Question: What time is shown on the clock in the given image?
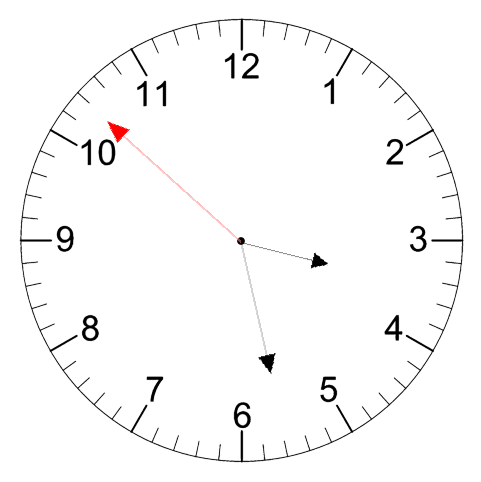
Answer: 03:27:52